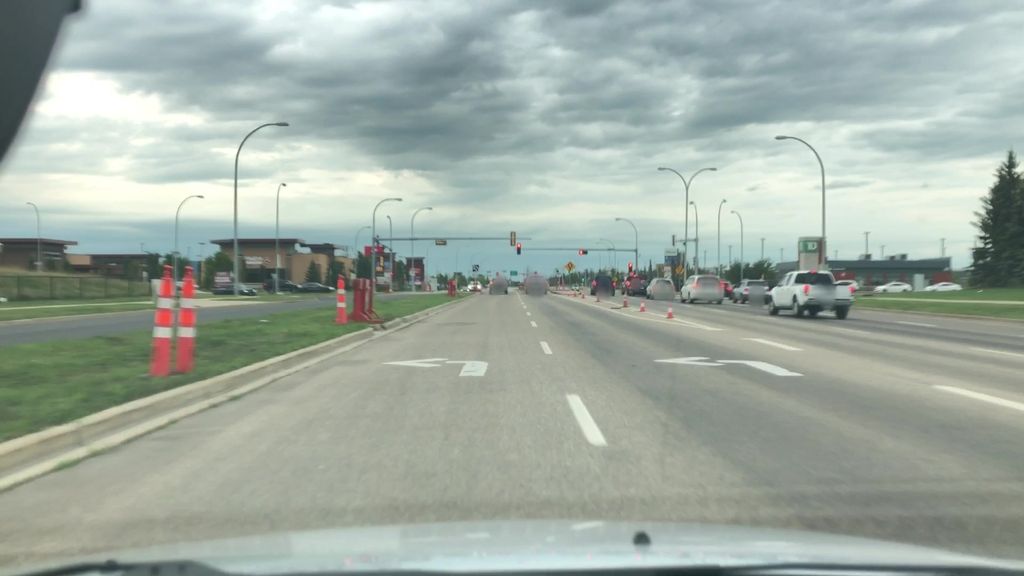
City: edmonton